Question: I've recently installed IntelliJ IDEA 13 and I'm looking for Android UI designer - which always appeared after opening layout xml file - and I could switch between viewing/editing XML and using Designer by there two tabs at the bottom:

But now, with IntelliJ IDEA 13 these tabs are missing, and file is always opened as XML, without possibility to switch to Design mode. Layout file is properly detected by IDE - it's possible to open "Preview" and to display that layout. Just WYSIWYG editor is missing. It has been removed from new IntelliJ version or is it just me who can't find it?
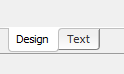
Answer: Check if you have the plugin installed and enabled in Intellij Settings (ctr+alt+S) -> Plugins. It's a different plugin then Android Support.